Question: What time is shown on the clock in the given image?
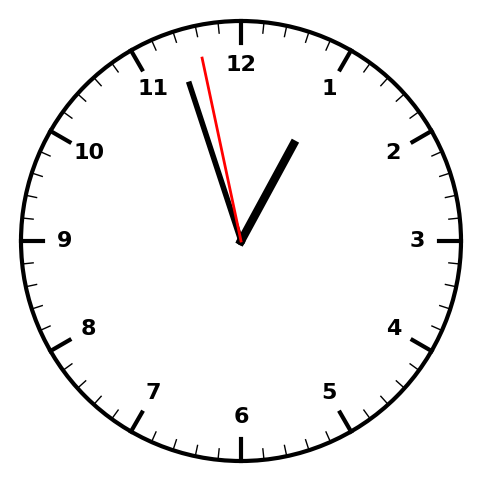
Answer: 12:56:58